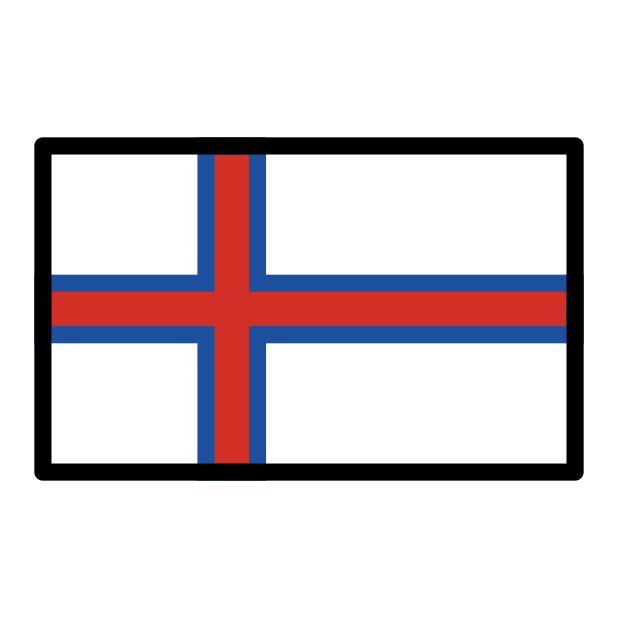
flag: Faroe Islands